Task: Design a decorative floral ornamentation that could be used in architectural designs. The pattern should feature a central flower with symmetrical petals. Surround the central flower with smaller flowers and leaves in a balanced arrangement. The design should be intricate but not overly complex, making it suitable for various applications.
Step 225:
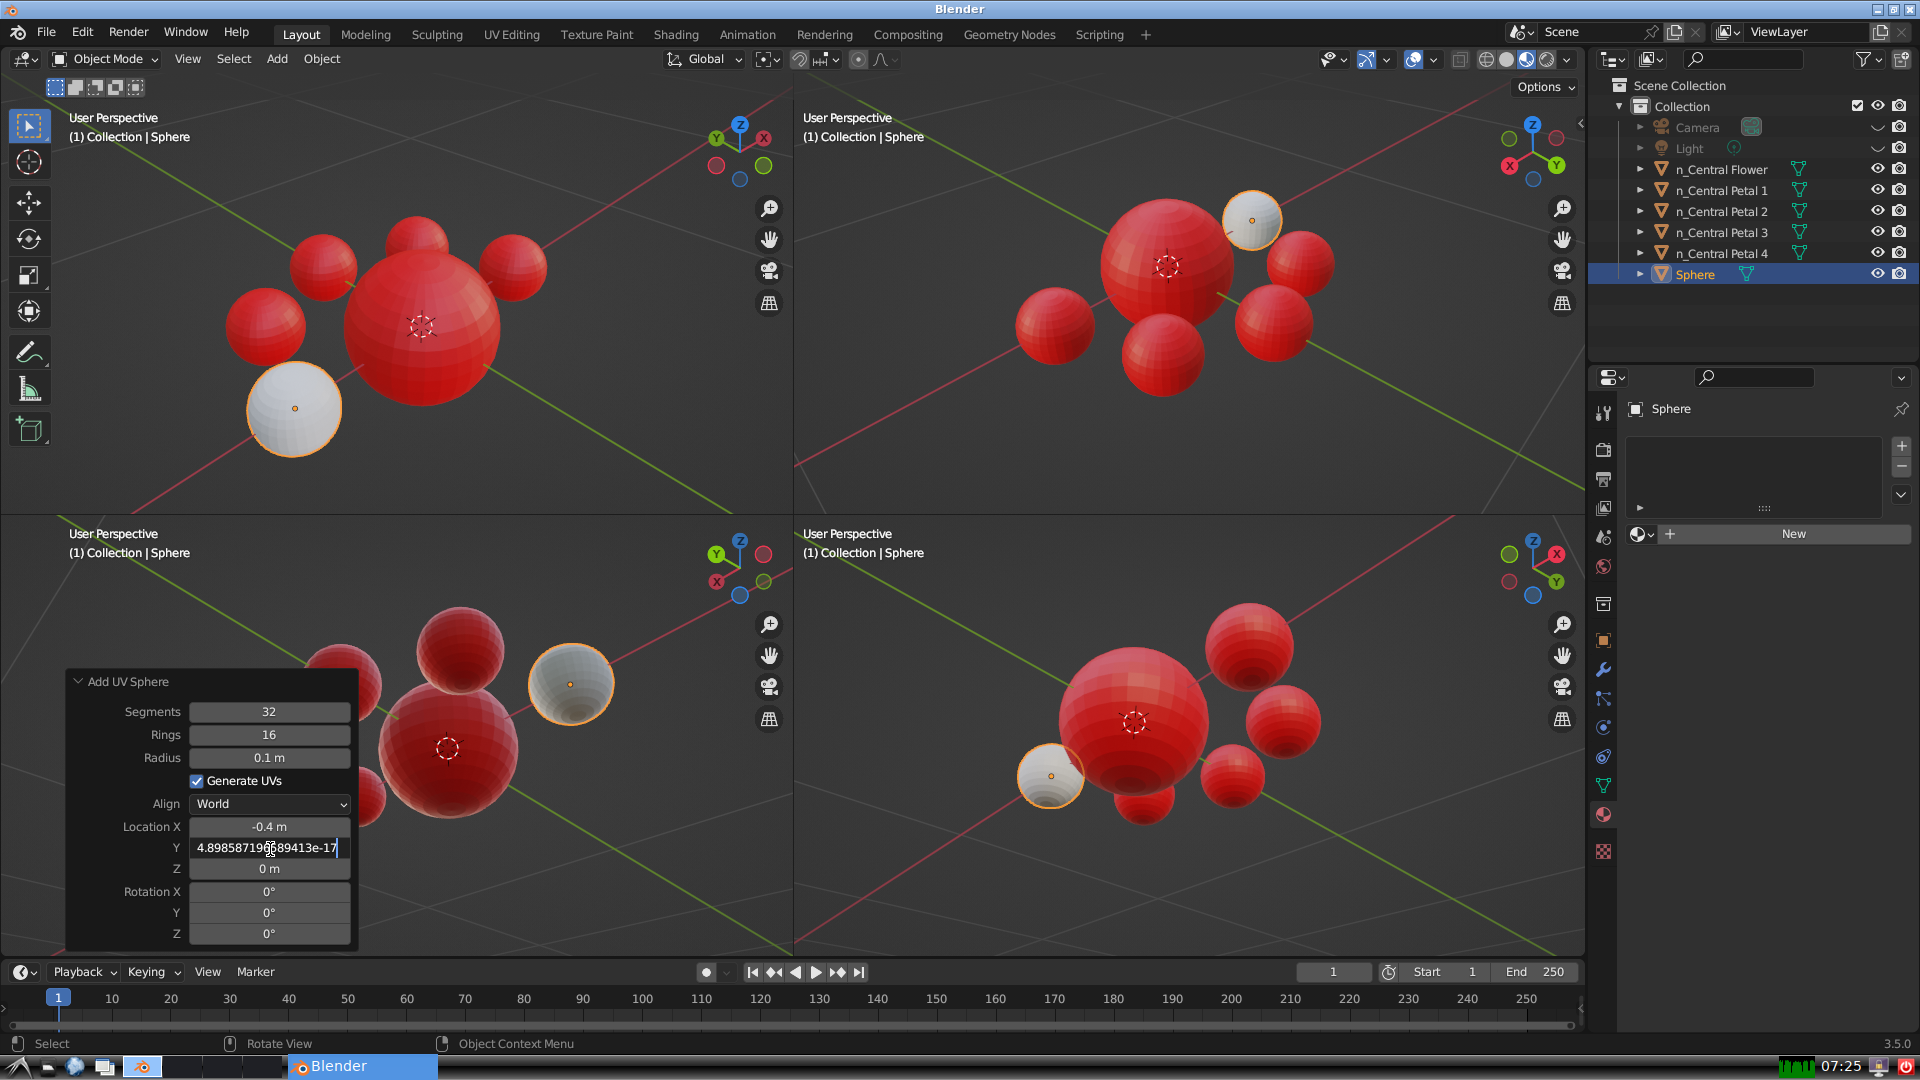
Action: {"key_press": ['Return']}